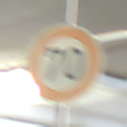
Verkehrszeichen: Geschwindigkeit70
Umgebung: Indoor, Special
Tageszeit: NotSpecified
Wetter: NotSpecified
Licht: Artificial
Jahreszeit: NotSpecified
Kontrast: HighContrast